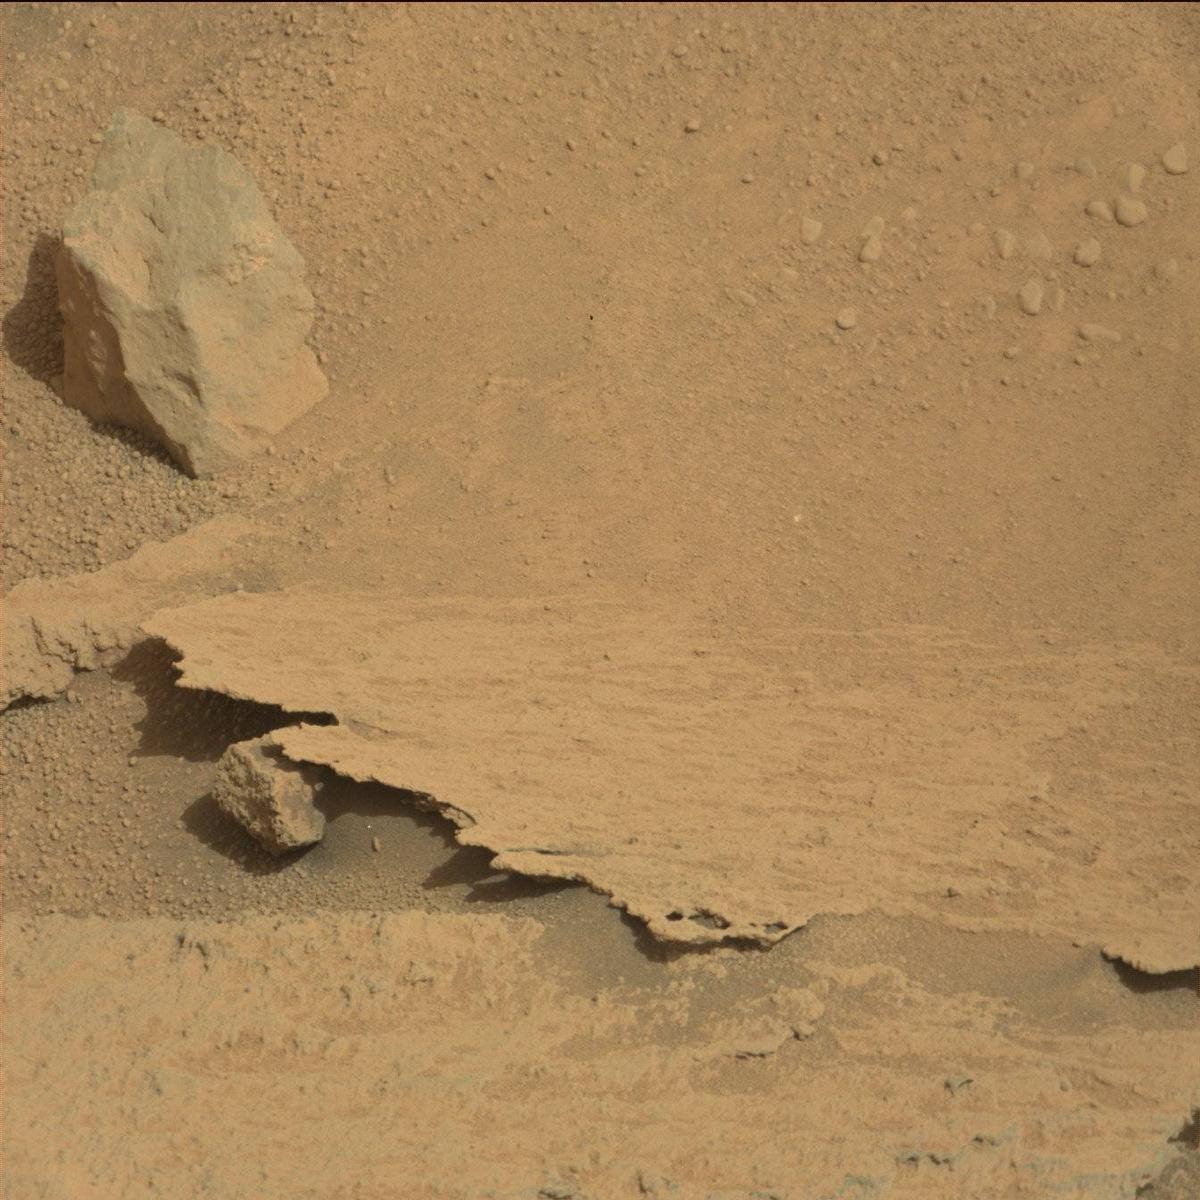
Terrain classes present: Bedrock, Rock, Sand / Soil